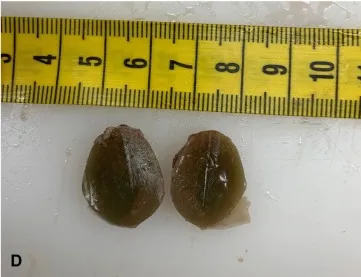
A viscous substance hardened after formalin fixation with a thin fibrous capsule was observed when the cyst was sectioned (C,D).
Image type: medical_photograph (other_medical_photograph)